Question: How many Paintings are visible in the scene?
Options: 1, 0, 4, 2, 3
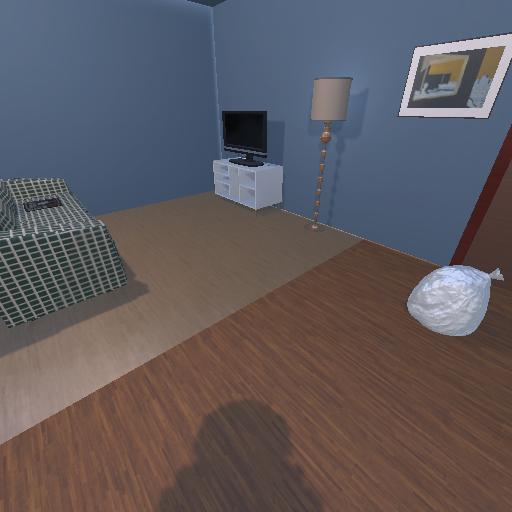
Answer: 1